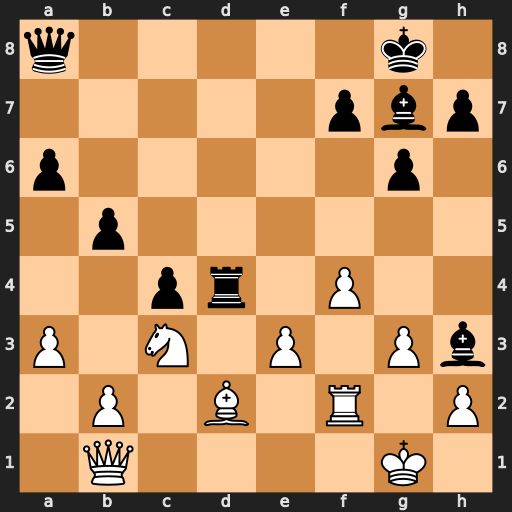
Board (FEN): q5k1/5pbp/p5p1/1p6/2pr1P2/P1N1P1Pb/1P1B1R1P/1Q4K1
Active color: w
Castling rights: -
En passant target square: -
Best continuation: exd4 Bxd4 Qe4 Qxe4 Nxe4